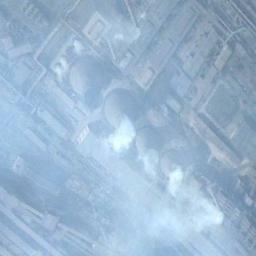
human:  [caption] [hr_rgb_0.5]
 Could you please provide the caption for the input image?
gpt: Many buildings of different shapes and sizes are beside the thermal power station .

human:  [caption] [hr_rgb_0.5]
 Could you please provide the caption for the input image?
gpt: There are workshops and machinery in the thermal power station  There are four cooling towers, Three are steaming, and there are three chimneys .

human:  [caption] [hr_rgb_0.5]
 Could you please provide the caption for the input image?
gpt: The thermal power station is on the grass next to some buildings with white mist above .

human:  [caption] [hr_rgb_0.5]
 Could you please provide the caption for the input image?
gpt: There are seven thermal power stations here, two of which are thinner and taller than others .

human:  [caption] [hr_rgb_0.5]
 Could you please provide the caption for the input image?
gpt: There are some chimneys on the thermal power station .